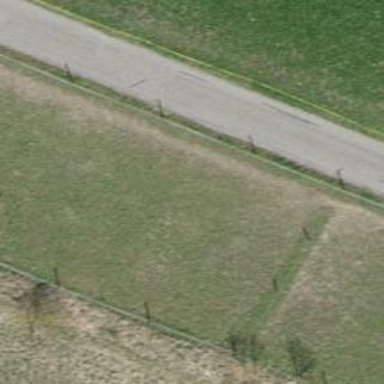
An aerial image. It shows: Fence is in the image.